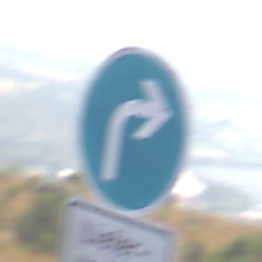
Verkehrszeichen: VorgeschriebeneFahrtrichtungRechts
Zusatzzeichen unten: BesondereFahrzeugeUndTransportgueter5
Umgebung: Outdoor, Nature
Tageszeit: Midday
Wetter: PartlyCloudy
Licht: Natural
Jahreszeit: NotSpecified
Kontrast: HighContrast